Question: Please see below HTML and CSS code.
HTML:
'''
<a class="navbar-brand" href="/index.php"> <img src="/img/logo.png" alt="logo"></a>
<span class="navbar-brand" style="font-family:'Arial';font-size:24pt">WEBSITE NAME</span>
'''
CSS:
'''
.navbar-brand {
width: 88px;
height: 88px;
}
.navbar-brand img {
width: 100%;
height: auto;
}
'''
The problem I'm having is that the text in the span (WEBSITE NAME) is showing on two lines on the page, like so:
WEBSITE
NAME

I've played around with CSS all to no avail. What I have found, though is that when the image of logo.png is set to a smaller size, the text will in fact sit on one line, but once the image size is increased it doesn't like it.
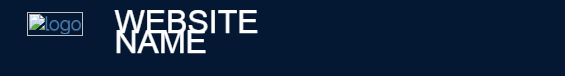
Answer: Add 'white-space:nowrap' to the span:
'''
span.navbar-brand{
white-space:nowrap;
width:auto;
}
'''
<URL>